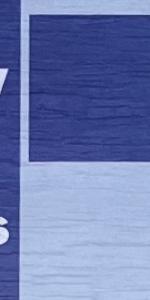
Label: Empty